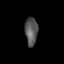
Tissue: prostate
Cell type: Fibroblasts
Senescence score: 0.7208
Nuclear area (px): 353
Mean DAPI intensity: 86.218